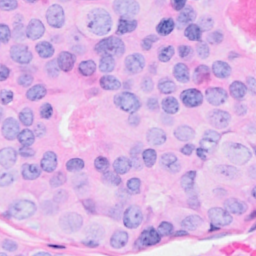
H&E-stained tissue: Breast